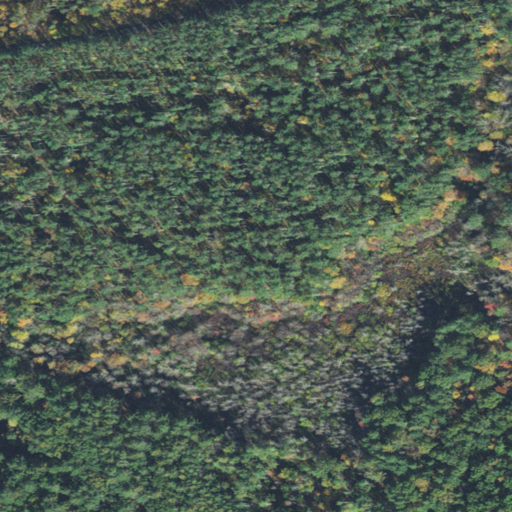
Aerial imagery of plain(s) in Massachusetts named Roberts Meadow containing woody wetlands, evergreen forest, open development, mixed forest, and deciduous forest